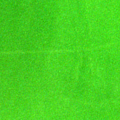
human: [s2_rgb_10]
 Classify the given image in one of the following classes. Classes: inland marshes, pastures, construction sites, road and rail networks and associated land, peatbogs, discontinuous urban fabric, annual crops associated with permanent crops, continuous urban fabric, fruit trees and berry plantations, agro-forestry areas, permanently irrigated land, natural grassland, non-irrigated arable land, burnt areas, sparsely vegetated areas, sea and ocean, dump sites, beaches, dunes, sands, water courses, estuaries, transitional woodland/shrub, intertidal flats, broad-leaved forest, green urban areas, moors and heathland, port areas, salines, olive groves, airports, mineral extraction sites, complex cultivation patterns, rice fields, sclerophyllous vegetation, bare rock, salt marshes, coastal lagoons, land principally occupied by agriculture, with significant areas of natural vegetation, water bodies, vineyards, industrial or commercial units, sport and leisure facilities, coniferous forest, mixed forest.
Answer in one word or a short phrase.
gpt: coastal lagoons